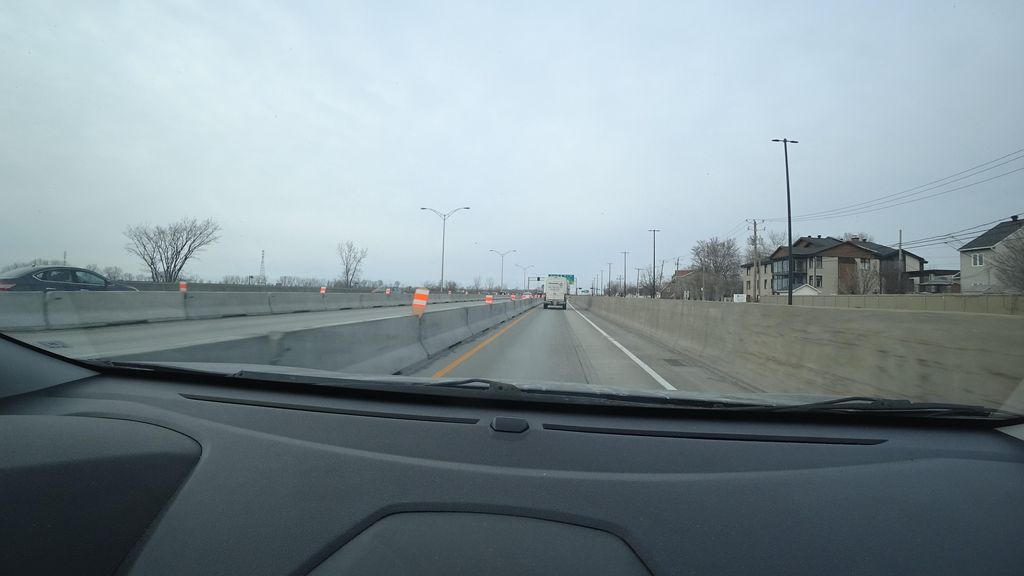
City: montreal